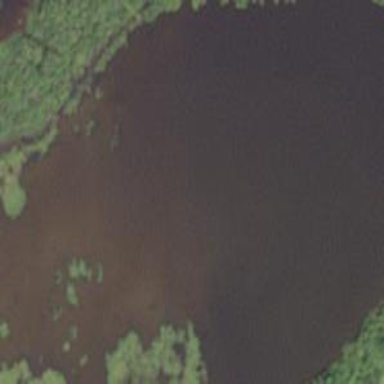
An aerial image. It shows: Beautiful lake surrounded by nature.